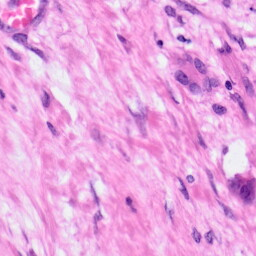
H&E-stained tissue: Pancreatic